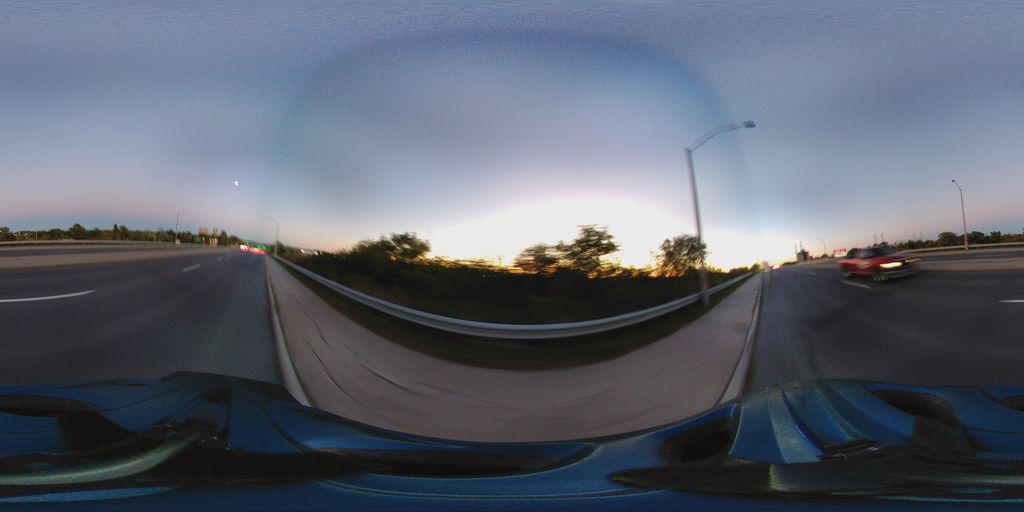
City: ottawa-gatineau